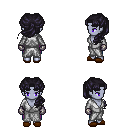
a pixel art fantasy rpg character, female body template, dark elf, purple skin, white robe, magenta pants, raven princess hairstyle, metal gloves, brown slippers, four views (front, back, left, right), 2x2 character sprite sheet, small pixel art, hard edges, no anti-aliasing